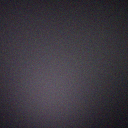
Screen state: off